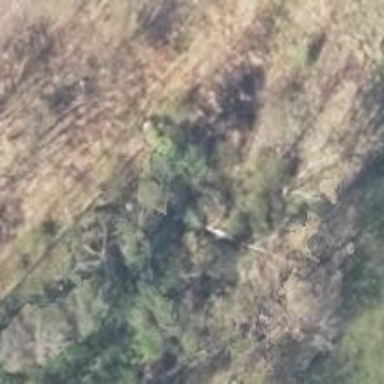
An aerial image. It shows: Abandoned spur railway.